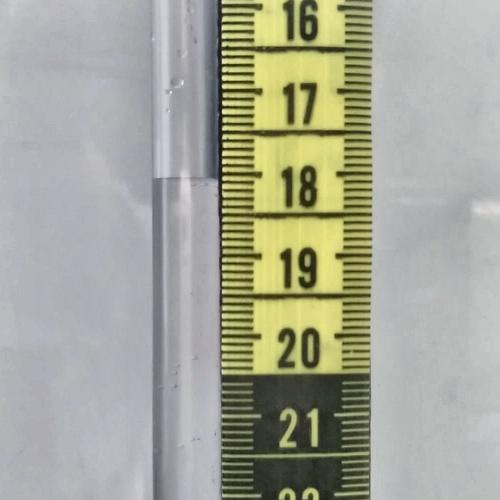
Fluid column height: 18.1 cm